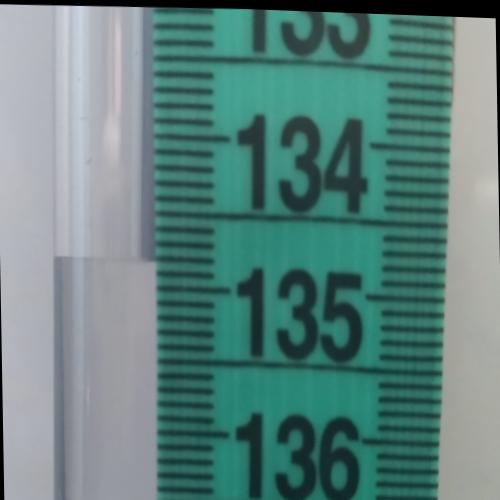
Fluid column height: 134.8 cm